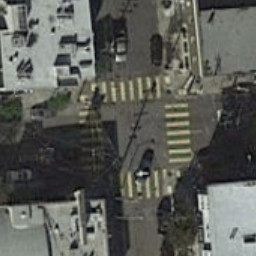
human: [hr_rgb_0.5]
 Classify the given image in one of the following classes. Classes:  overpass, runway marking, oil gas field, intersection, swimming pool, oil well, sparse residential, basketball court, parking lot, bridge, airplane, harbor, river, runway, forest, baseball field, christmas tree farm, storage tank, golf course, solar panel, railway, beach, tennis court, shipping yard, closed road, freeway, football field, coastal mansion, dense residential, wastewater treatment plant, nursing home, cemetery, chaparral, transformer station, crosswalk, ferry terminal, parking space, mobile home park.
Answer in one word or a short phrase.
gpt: crosswalk